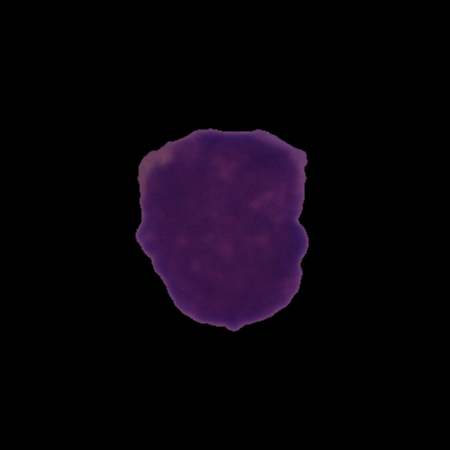
Label: cancer